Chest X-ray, PA view. Patient: 58 years old, sex M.
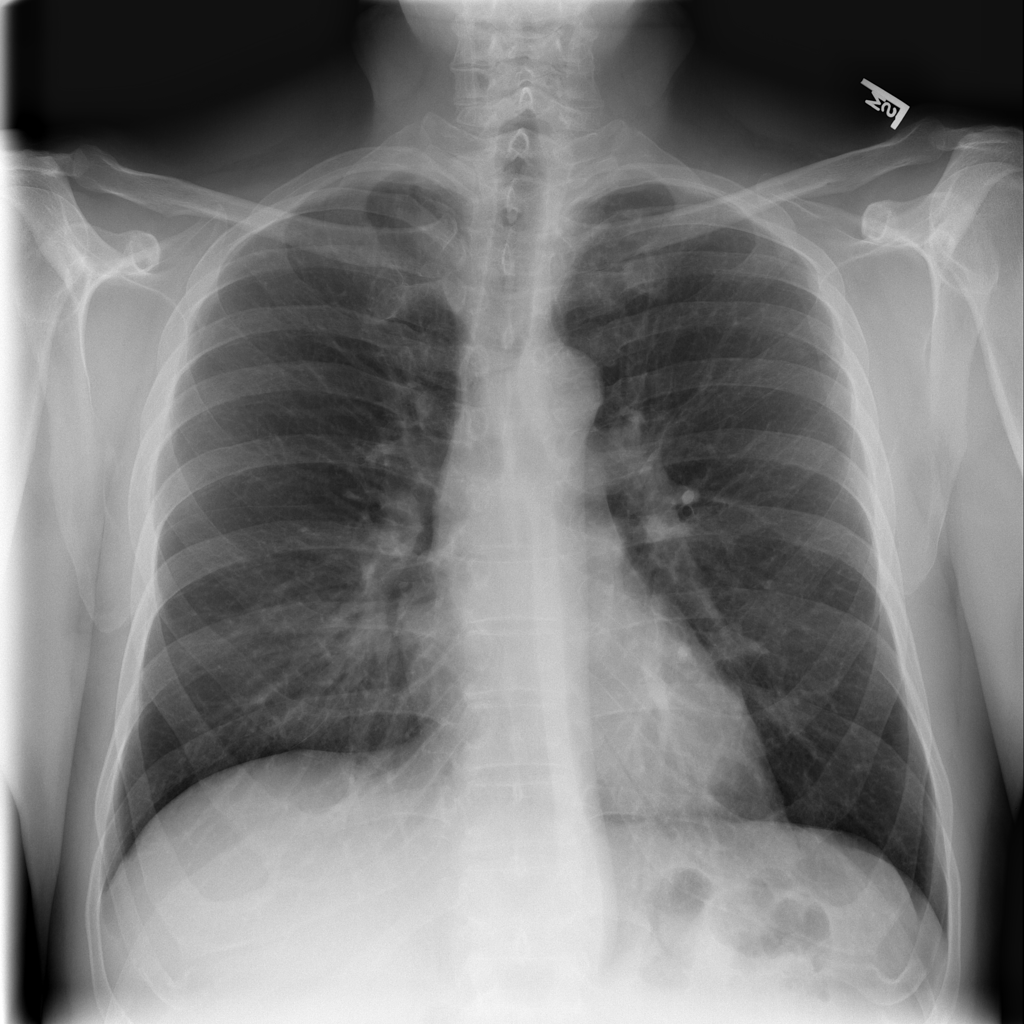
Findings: No Finding